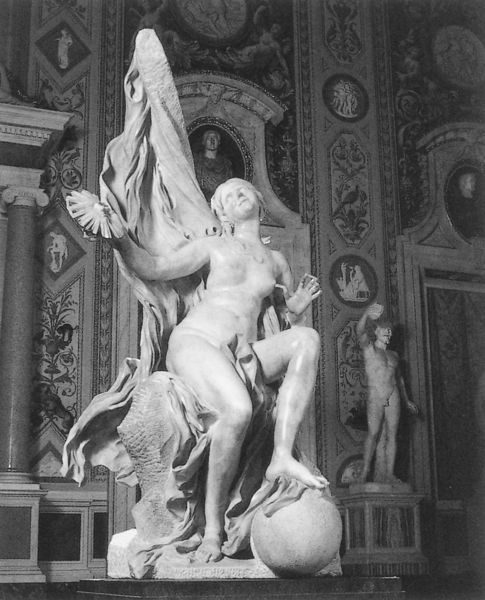
Titel: Die Wahrheit
Künstler: Giovanni Lorenzo Bernini
Institution: Rom, Galleria Borghese
Schlagwörter: kopf, körper, mann, nackt, weiß, frau, marmor, schwarz, säule, tuch, ball, ornament, wand, gesicht, stein, hände, figur, innen, statue, bein, foto, penis, kugel, fotographie, verzierungen, sal